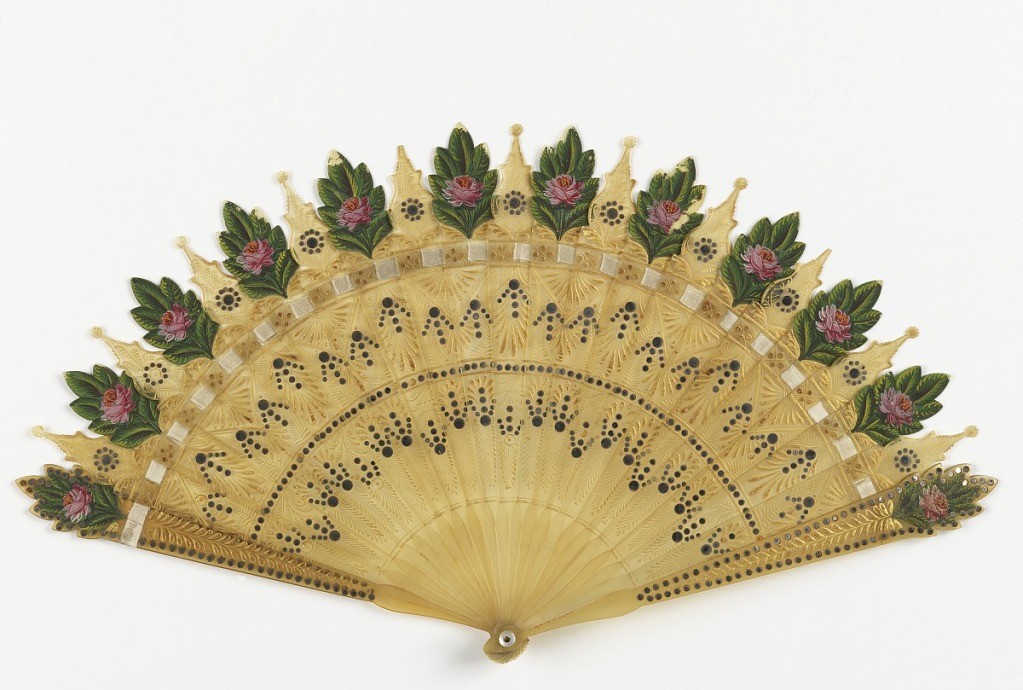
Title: Brisé fan
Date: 1820–30
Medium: Painted horn sticks with steel spangles, silk ribbon, mother-of-pearl washer
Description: Brisé fan with sticks of horn painted with leaves and roses at the tips and decorated with steel spangles; silk connecting ribbon; mother-of-pearl washer at the rivet.